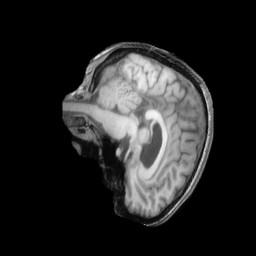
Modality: T1w
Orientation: sagittal
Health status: ill
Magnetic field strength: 3 T